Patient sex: M
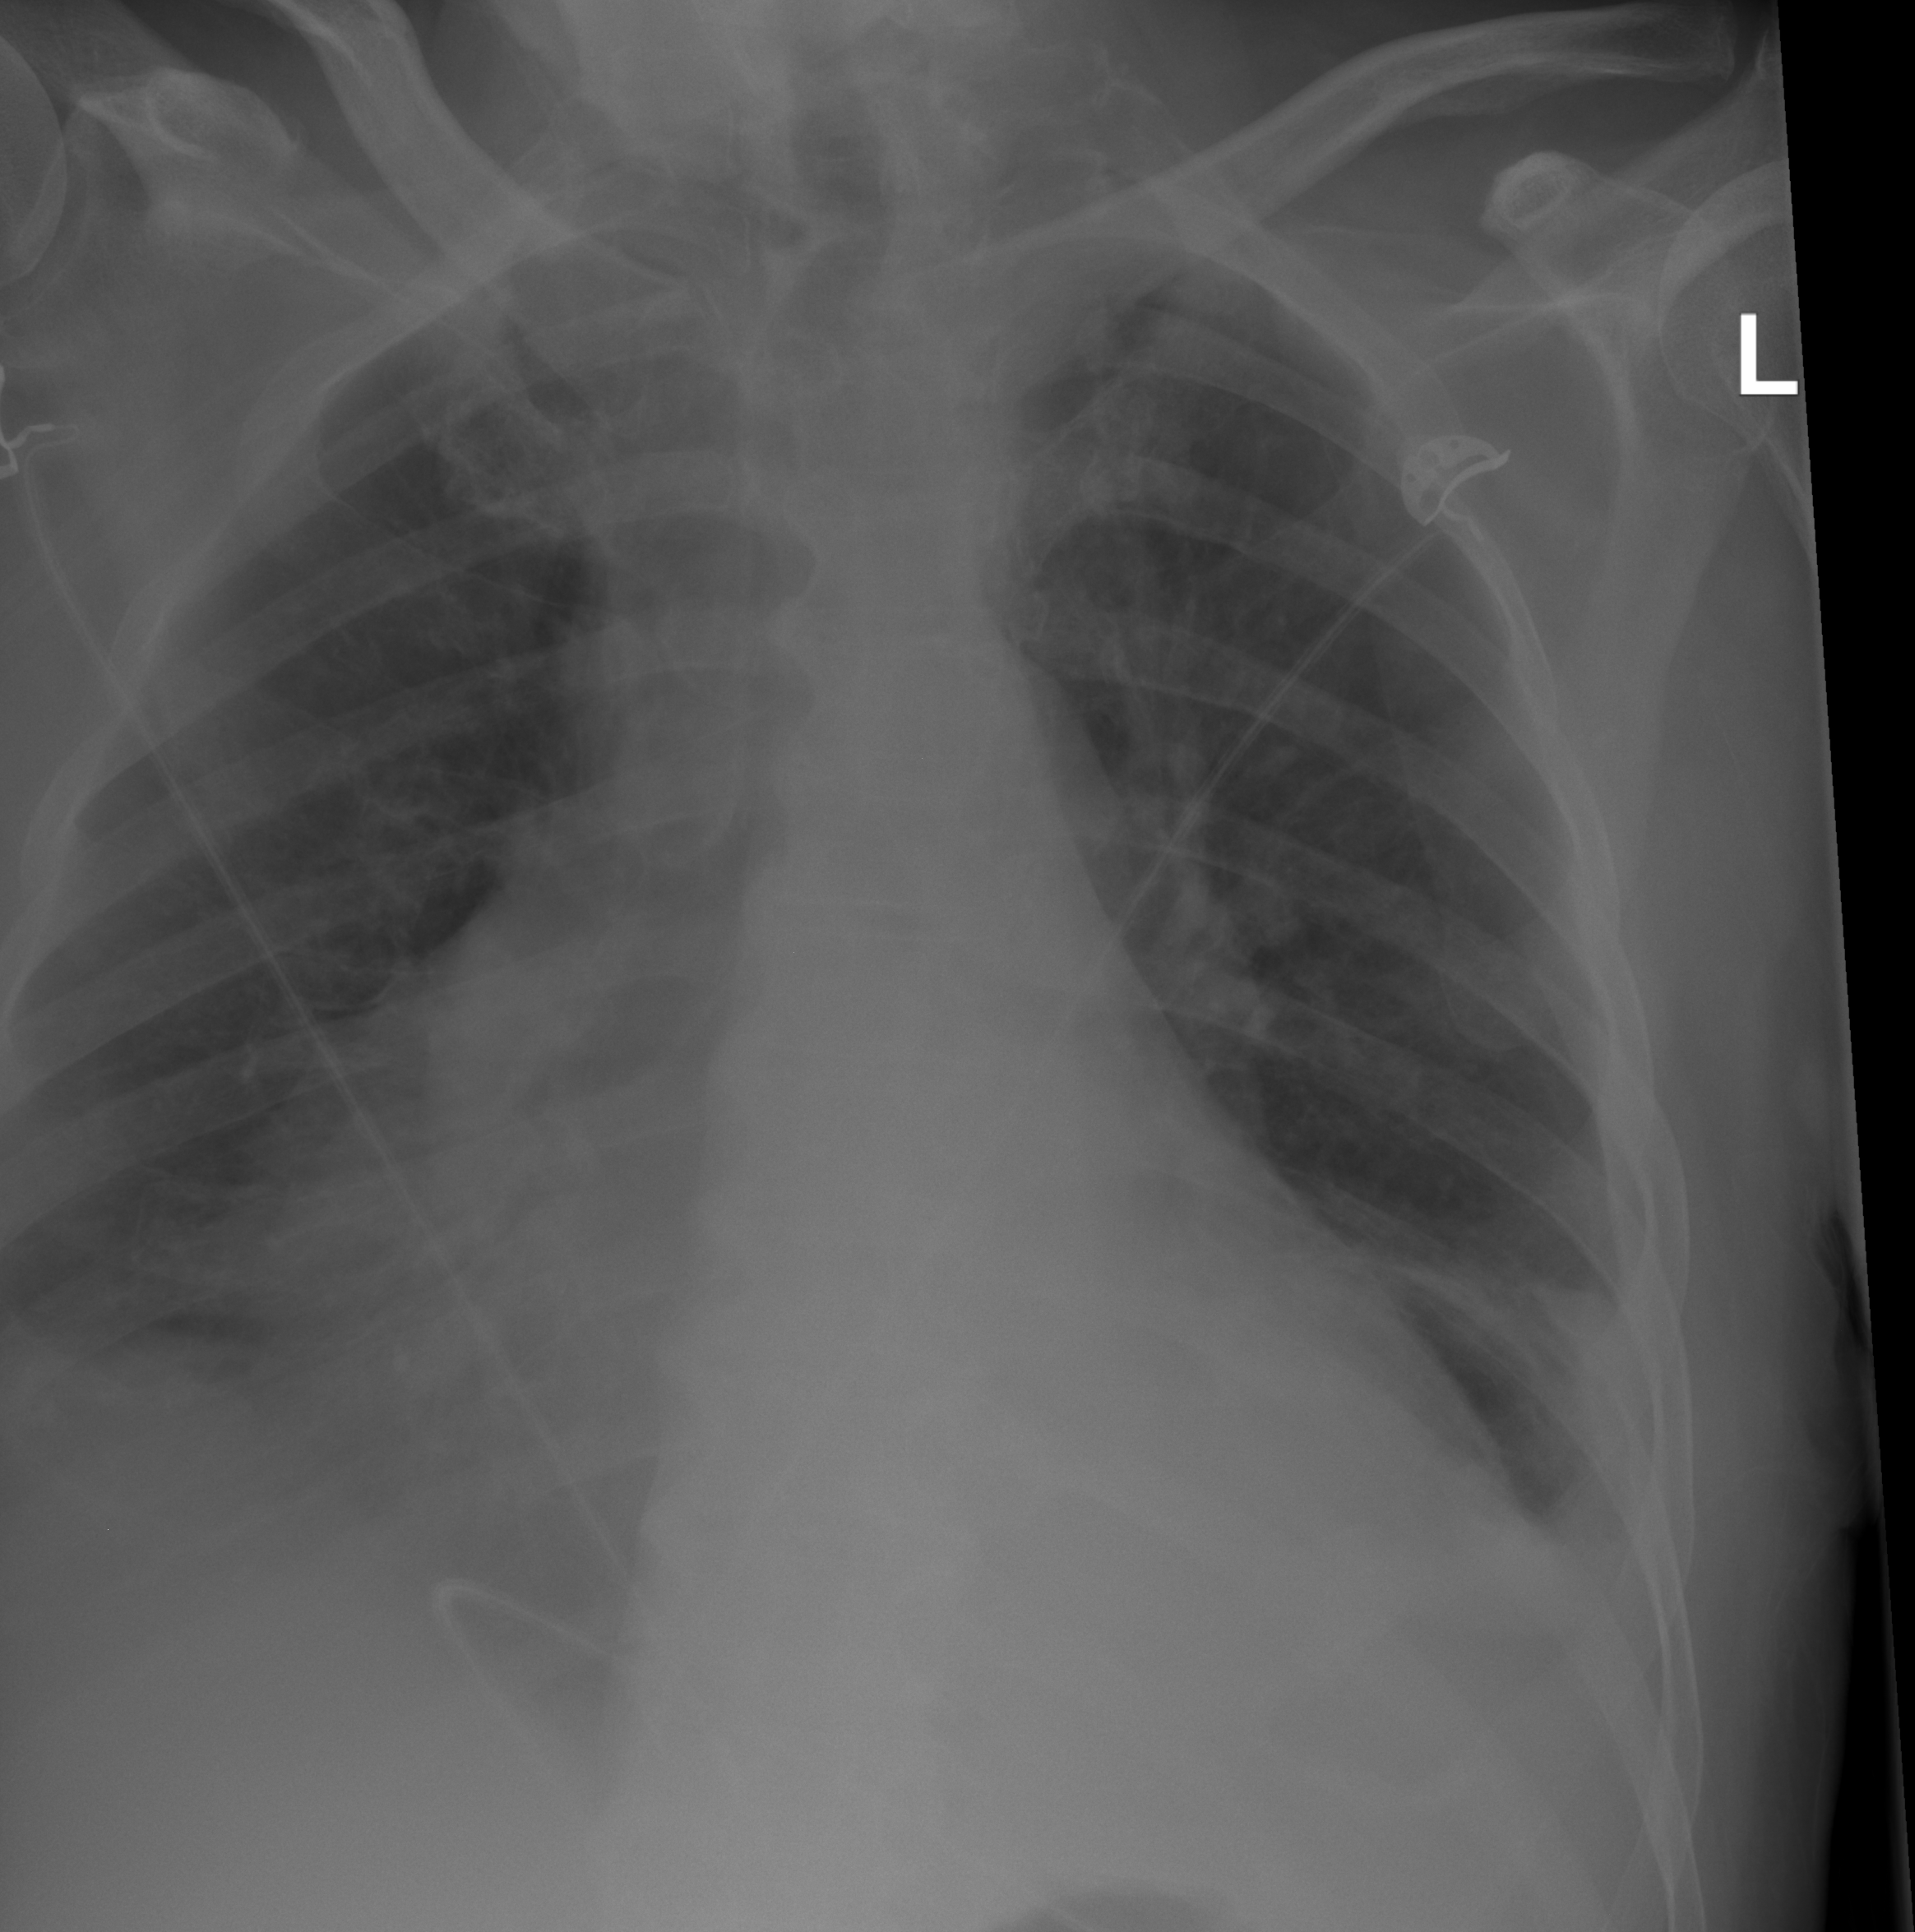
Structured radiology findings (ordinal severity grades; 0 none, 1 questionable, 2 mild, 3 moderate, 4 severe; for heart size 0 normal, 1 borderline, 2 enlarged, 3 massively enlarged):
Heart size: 2
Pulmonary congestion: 0
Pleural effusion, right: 2
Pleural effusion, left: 2
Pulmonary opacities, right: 0
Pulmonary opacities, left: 0
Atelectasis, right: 2
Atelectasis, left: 2